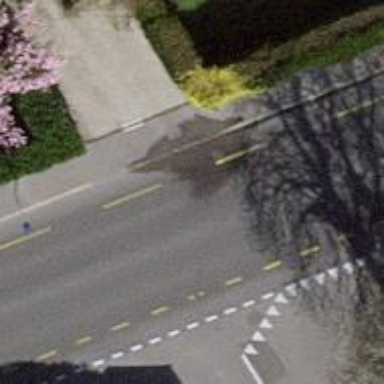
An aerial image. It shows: Road with traffic signals.